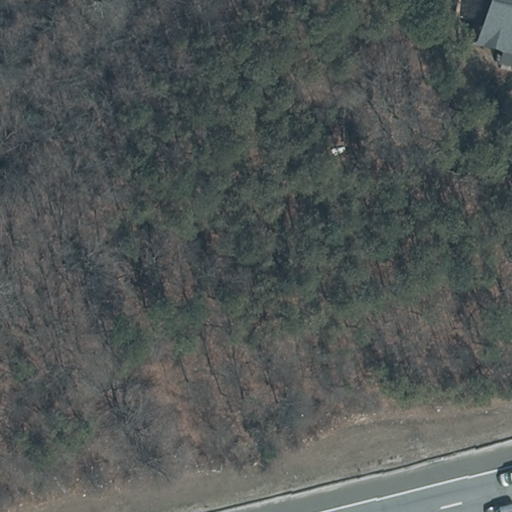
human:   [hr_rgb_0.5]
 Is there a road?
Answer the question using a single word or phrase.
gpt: yes

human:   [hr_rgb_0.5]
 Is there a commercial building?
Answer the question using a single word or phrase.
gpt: no

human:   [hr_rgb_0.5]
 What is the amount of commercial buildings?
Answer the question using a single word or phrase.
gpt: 0

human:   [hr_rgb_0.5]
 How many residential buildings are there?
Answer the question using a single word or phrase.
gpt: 1

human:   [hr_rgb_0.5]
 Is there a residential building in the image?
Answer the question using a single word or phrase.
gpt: yes

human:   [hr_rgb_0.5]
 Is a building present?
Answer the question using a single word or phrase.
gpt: yes

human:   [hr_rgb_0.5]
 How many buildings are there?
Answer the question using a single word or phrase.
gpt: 1

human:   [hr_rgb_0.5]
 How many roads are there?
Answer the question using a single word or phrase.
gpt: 1

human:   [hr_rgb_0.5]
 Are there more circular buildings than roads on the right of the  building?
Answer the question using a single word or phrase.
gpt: no

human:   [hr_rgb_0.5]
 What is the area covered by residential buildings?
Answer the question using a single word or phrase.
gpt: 107m2

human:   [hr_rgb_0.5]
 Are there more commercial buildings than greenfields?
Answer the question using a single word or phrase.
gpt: no

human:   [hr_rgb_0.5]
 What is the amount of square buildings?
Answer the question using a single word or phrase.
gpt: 0

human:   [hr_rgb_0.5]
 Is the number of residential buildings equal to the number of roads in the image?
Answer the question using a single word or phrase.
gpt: yes

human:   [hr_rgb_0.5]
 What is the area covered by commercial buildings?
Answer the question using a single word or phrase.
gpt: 0m2

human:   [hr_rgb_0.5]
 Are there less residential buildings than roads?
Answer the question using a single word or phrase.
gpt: no

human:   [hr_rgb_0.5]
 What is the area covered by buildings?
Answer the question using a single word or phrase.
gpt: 107m2

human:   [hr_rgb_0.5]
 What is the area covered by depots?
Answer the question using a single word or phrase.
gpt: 0m2

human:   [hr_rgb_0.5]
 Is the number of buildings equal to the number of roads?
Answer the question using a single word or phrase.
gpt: yes

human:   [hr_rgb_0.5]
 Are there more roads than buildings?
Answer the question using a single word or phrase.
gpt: no

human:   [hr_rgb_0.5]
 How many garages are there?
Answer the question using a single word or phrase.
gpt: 0

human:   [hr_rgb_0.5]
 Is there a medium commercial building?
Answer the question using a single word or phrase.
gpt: no

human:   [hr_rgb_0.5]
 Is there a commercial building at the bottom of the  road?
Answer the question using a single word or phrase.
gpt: no

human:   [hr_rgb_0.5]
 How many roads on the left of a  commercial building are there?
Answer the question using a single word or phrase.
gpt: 0

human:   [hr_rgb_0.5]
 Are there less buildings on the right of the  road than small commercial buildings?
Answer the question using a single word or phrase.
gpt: no

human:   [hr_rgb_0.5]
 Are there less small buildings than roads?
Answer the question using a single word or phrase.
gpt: yes

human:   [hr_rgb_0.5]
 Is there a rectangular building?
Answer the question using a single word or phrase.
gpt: yes

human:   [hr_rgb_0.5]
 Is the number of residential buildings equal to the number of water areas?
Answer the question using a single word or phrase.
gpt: no

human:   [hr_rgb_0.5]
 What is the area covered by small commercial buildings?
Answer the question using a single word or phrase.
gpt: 0m2

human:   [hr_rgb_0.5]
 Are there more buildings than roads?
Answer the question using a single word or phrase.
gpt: no

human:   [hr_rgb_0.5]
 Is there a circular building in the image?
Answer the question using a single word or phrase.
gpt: no

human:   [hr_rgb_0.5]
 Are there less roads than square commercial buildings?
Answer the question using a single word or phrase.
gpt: no

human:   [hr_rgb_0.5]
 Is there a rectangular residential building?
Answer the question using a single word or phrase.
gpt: yes

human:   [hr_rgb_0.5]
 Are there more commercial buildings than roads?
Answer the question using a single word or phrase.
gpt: no

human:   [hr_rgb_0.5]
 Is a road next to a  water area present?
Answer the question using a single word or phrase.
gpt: no

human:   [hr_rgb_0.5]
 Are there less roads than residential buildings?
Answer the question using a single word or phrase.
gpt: no

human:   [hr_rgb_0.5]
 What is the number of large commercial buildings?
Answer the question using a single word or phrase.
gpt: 0

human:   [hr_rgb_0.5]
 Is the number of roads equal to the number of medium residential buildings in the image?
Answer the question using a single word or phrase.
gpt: yes

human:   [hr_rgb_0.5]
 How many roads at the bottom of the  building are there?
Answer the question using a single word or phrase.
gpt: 1

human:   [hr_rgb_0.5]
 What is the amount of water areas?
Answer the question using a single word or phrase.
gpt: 0

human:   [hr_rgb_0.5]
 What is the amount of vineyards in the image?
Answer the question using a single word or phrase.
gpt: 0

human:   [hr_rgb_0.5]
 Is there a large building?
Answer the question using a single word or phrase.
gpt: no

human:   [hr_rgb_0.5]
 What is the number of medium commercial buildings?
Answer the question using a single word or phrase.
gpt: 0

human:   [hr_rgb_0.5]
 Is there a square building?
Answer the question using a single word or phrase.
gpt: no

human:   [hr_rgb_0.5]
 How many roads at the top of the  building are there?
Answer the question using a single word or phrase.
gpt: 0

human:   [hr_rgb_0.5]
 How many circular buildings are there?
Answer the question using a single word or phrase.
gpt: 0

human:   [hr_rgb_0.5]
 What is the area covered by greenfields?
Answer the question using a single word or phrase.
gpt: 0m2

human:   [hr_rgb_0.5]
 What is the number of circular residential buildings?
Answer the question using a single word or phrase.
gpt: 0

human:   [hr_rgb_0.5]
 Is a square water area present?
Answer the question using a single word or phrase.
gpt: no

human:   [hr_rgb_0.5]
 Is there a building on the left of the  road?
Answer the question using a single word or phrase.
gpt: no

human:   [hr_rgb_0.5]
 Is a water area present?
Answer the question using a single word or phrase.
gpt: no

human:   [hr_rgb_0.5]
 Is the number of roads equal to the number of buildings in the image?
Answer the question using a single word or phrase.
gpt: yes

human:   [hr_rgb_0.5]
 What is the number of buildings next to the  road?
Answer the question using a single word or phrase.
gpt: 1

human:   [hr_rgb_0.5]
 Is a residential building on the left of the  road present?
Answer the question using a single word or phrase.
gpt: no

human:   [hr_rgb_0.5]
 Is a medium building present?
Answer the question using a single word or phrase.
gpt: yes

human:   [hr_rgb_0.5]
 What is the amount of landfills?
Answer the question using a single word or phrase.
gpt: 0

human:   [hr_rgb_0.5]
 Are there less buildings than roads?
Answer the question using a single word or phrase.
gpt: no

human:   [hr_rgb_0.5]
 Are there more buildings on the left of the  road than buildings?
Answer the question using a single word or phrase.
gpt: no

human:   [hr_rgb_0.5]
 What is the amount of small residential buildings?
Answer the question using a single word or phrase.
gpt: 0

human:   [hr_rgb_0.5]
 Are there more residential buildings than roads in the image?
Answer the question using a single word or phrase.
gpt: no

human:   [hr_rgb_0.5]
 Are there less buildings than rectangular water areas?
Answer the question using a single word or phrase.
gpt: no

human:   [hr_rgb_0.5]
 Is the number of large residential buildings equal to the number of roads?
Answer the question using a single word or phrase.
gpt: no

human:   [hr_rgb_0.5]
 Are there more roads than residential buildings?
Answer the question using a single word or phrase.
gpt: no

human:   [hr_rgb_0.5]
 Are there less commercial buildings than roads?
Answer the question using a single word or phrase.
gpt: yes

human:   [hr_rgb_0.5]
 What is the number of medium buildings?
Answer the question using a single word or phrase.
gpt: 1